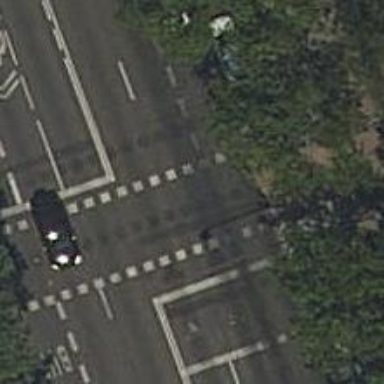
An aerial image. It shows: Crossing with traffic signals.